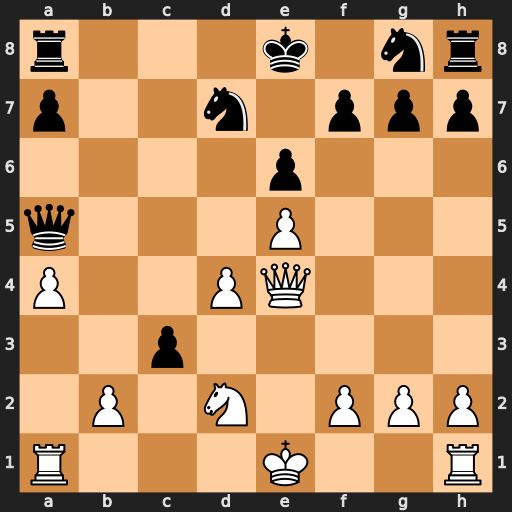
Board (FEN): r3k1nr/p2n1ppp/4p3/q3P3/P2PQ3/2p5/1P1N1PPP/R3K2R
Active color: w
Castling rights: KQkq
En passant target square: -
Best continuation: Qxa8+ Qd8 Qxd8+